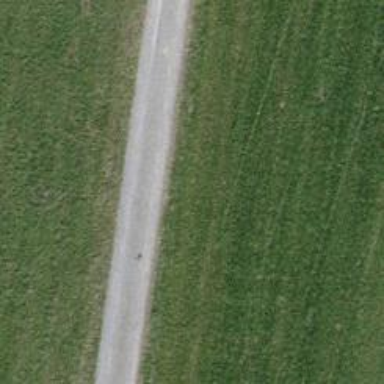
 grade2 track used for forestry vehicles."